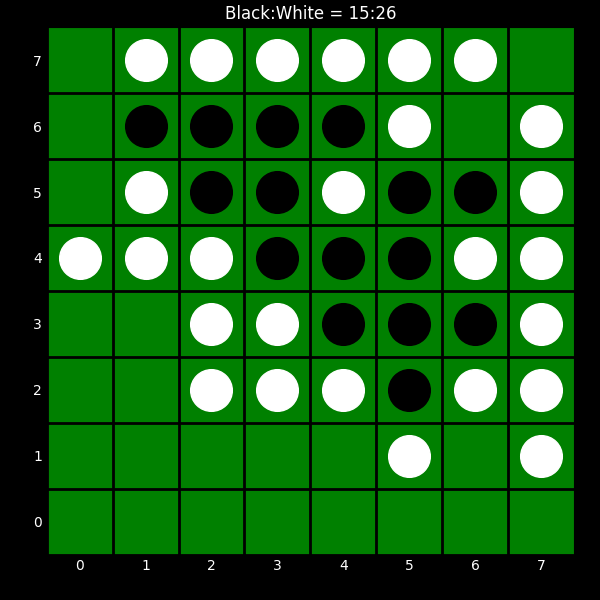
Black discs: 15
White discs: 26